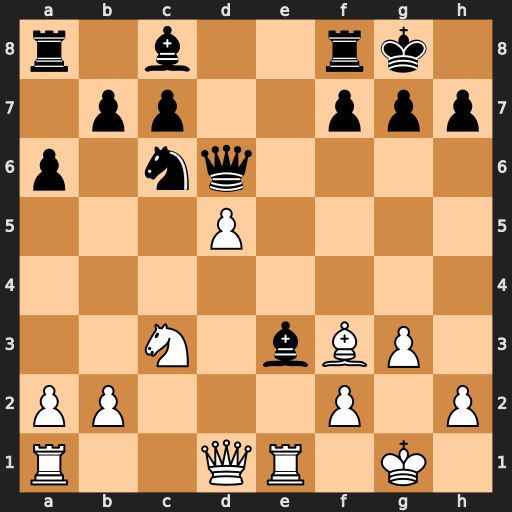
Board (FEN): r1b2rk1/1pp2ppp/p1nq4/3P4/8/2N1bBP1/PP3P1P/R2QR1K1
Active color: w
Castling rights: -
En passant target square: -
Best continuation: dxc6 Bxf2+ Kxf2